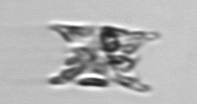
Label: Eucampia